Field crop: maize
Growth stage: 1
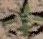
Species: atriplex